Question: In the android support library directory of Android SDK: '<SDK PATH>\extrasndroid\support4', there is a file named 'android-support-v4.jar' and a 'src'folder.
When I decompile the jar file using Java Decompiler, I get some classes that do not exist in the src folder. For example the class 'FragmentContainer' exists in the jar file but does not show up in the 'src' folder.
Why is that? I thought the 'src' folder must contain all the source files of the 'android-support-v4.jar' file?
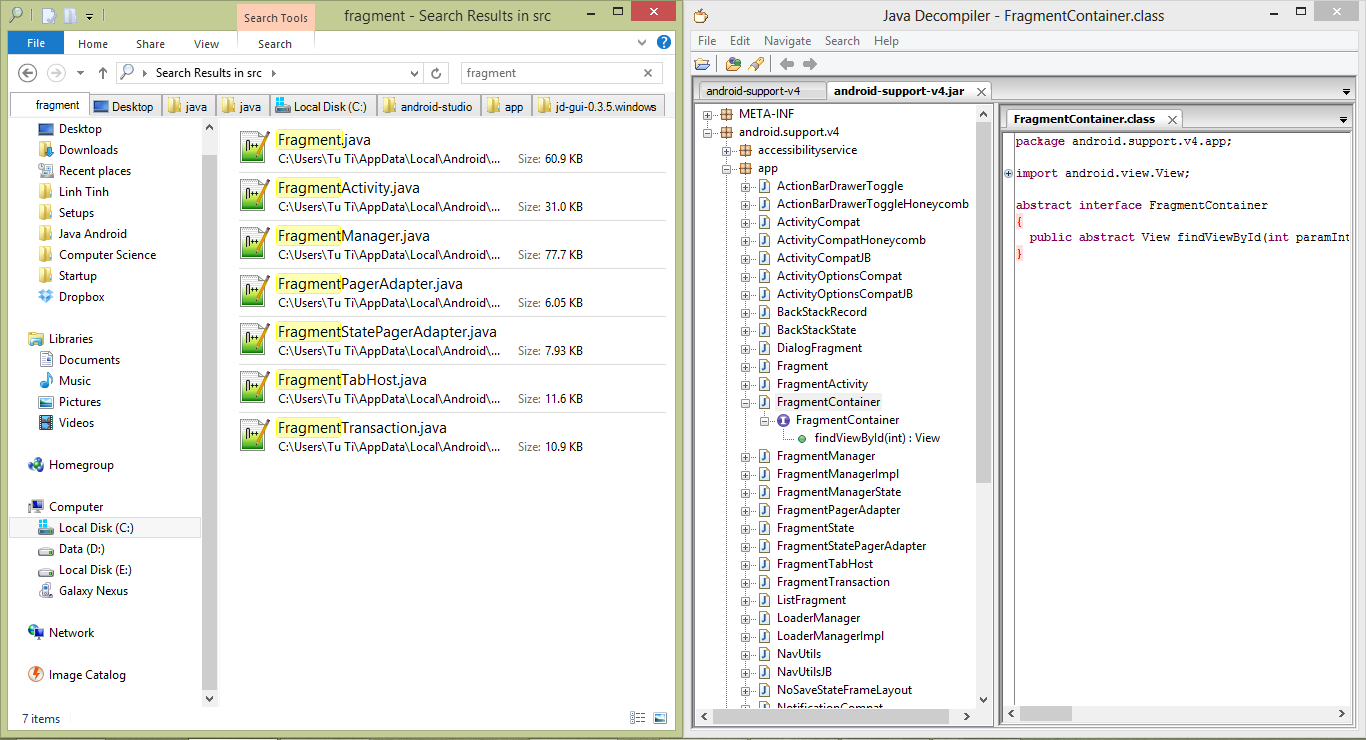
Answer: It's probably just an artifact of the decompilation. It seems like it's defined within FragmentManager.java, see <URL>.